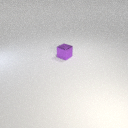
small purple metal cube